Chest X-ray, AP view. Patient: 45 years old, sex M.
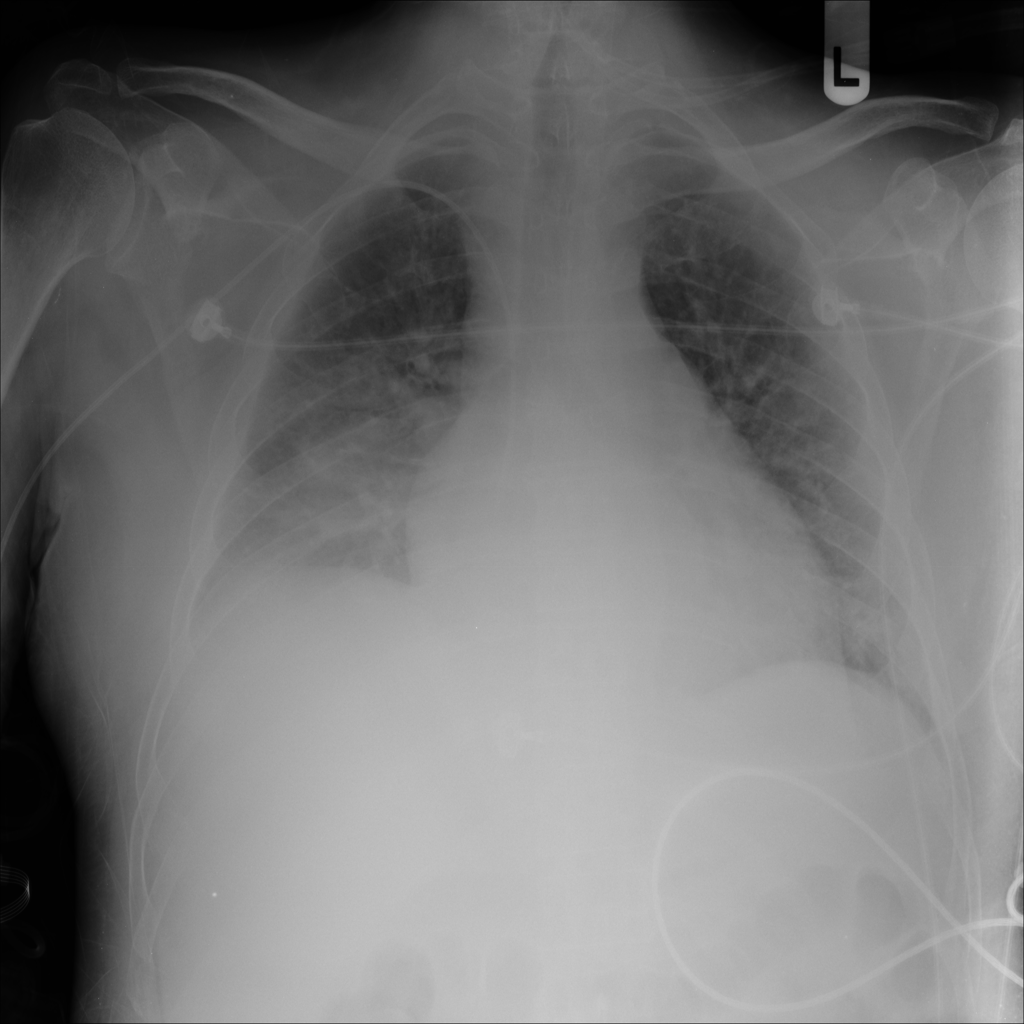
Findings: Infiltration, Pneumonia